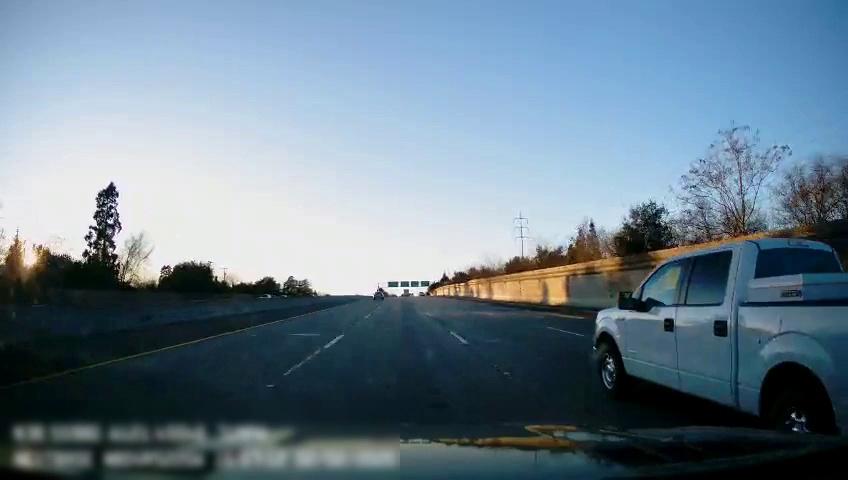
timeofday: Day
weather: Sunny
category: Drivable Space
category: Vehicles | Truck
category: Vehicles | Car
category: Lanes | Alternate Lane
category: Lanes | Current Lane
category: Lanes | Current Lane
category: Lanes | Alternate Lane